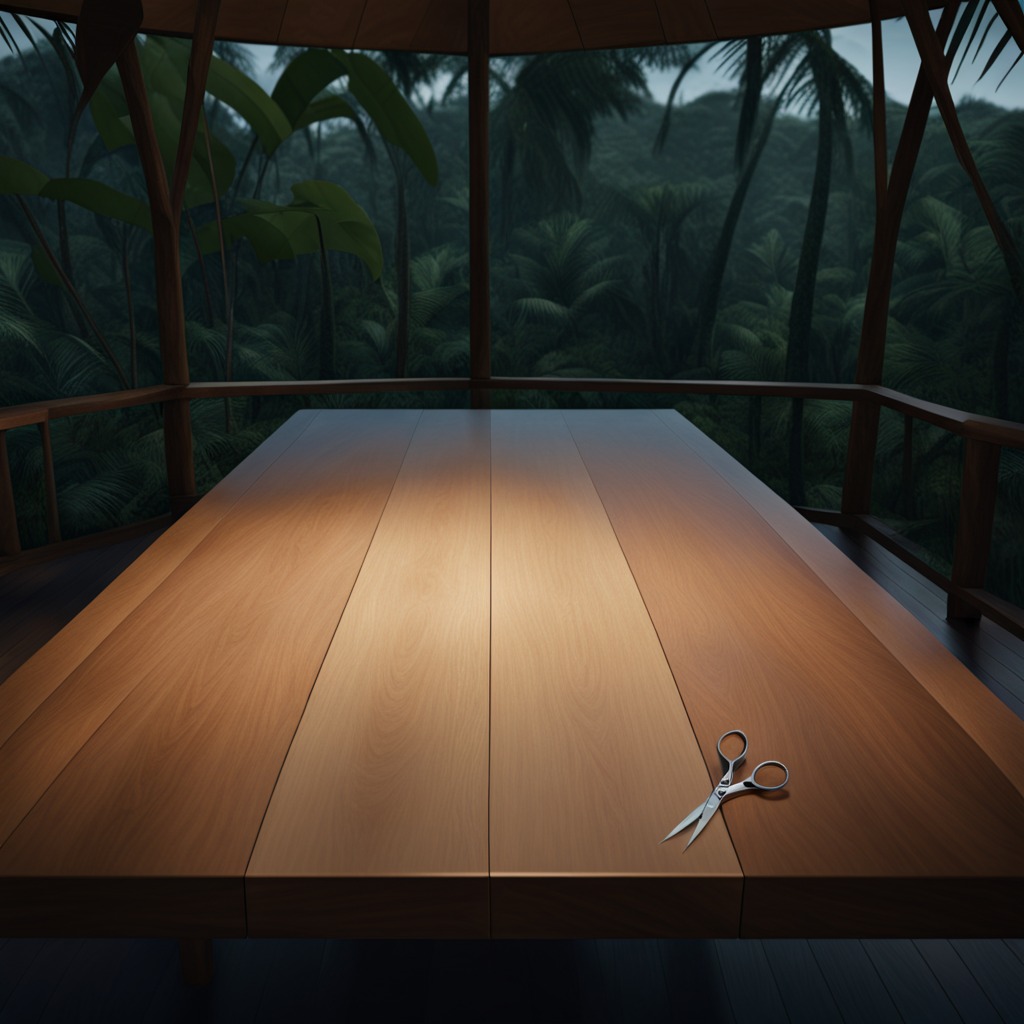
A scissor lying on the wooden table inside a jungle field workshop tent at night dim ambient light soft shadows worn but